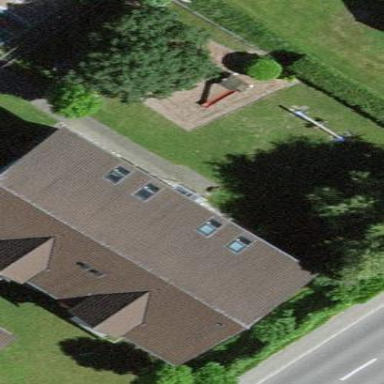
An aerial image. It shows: Residential building.